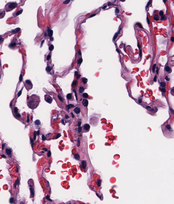
Tumor epithelial tissue: no
Tumor-associated stroma tissue: no
Normal tissue: yes